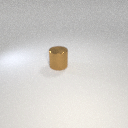
large brown metal cylinder